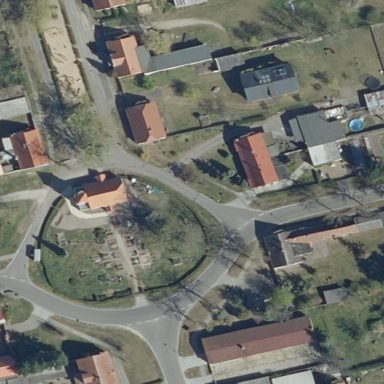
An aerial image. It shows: Cemetery.